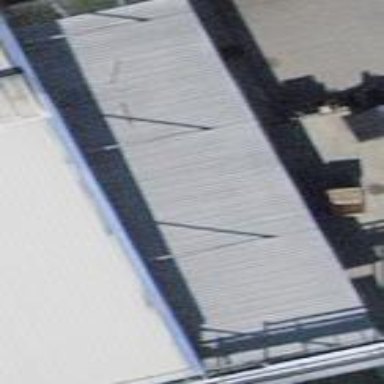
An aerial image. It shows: View of roof of building.